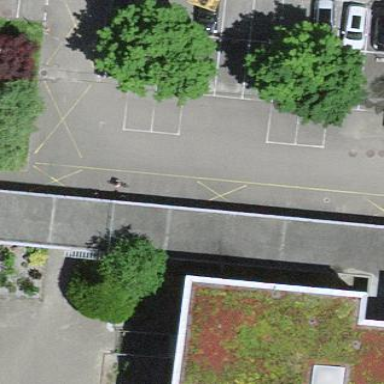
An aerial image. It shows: View of roof of building.